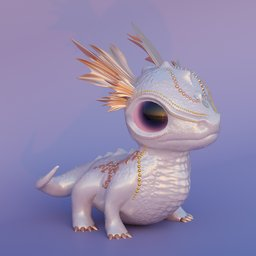
Label: animals